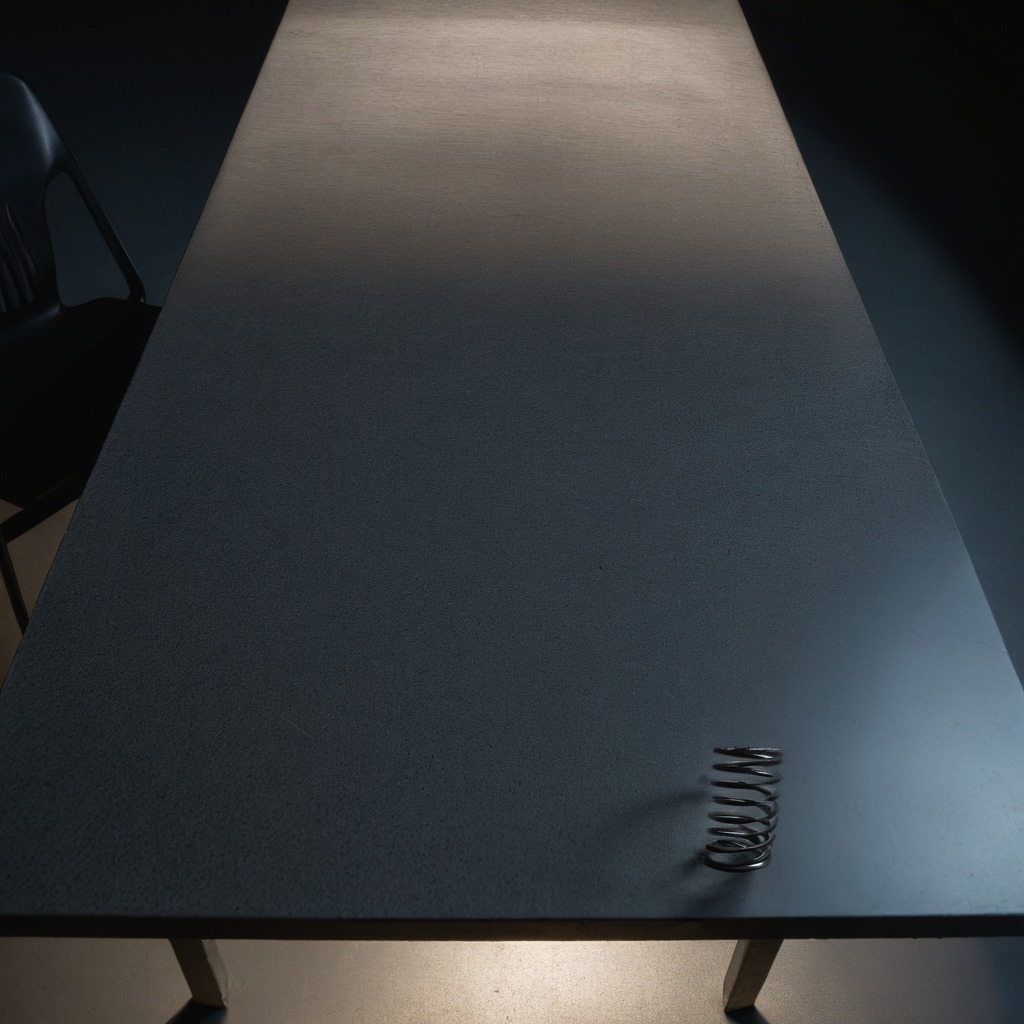
A coiled metal spring lies on a clean granite table inside a workshop at night dim ambient light soft shadows worn but